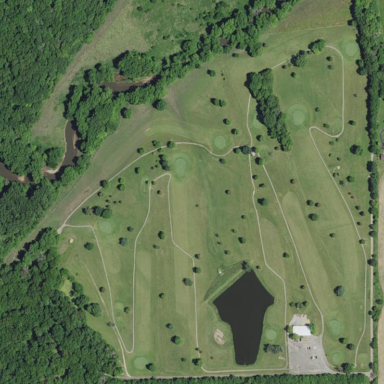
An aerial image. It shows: Golf course surrounded by greenery.